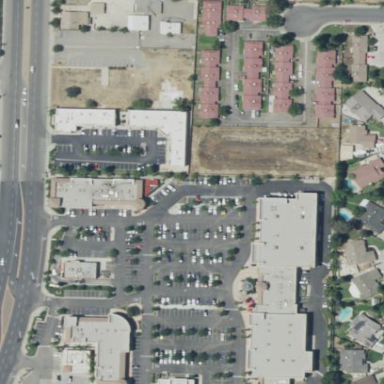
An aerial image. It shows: Commercial area.